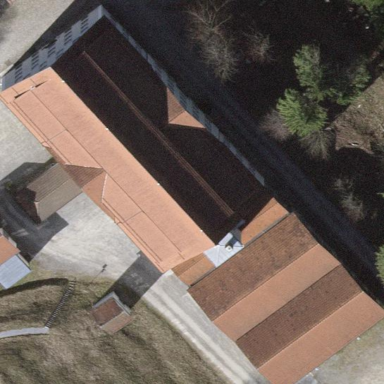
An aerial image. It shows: Museum building.